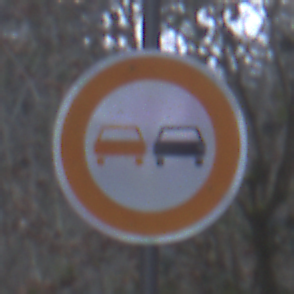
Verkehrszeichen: Ueberholverbot
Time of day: MorningAfternoon
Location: Outdoor (Nature)
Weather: Overcast
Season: Winter
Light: Natural